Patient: sex M, age 72
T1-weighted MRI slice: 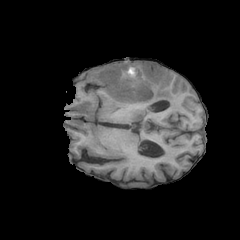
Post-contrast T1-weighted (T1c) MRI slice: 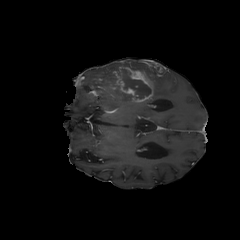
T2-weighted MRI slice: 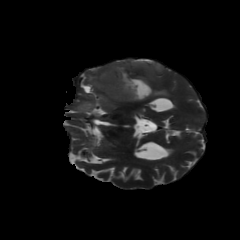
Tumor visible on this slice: yes
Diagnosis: Glioblastoma, IDH-wildtype
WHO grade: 4